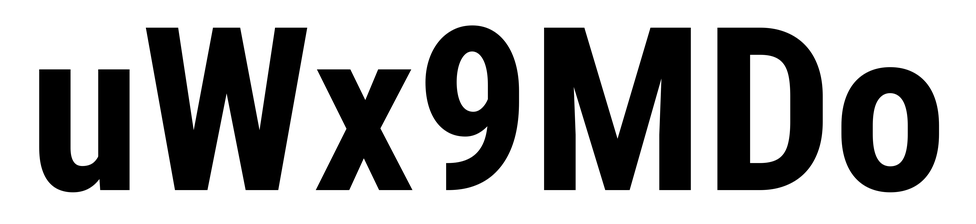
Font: Roboto_Condensed_Bold